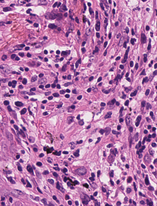
Tumor epithelial tissue: no
Tumor-associated stroma tissue: yes
Normal tissue: no